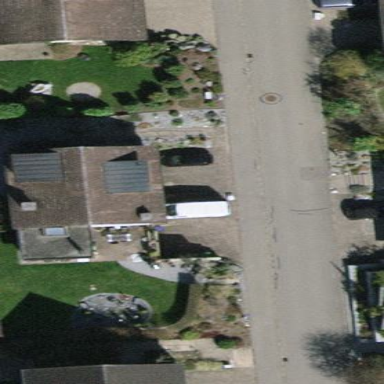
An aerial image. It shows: Building with tiled roof.